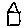
Label: house